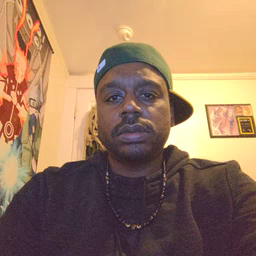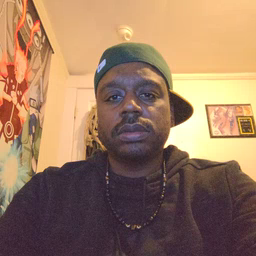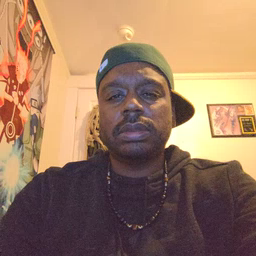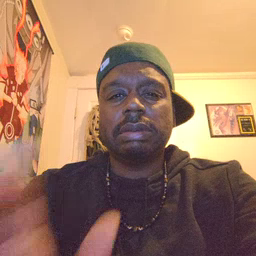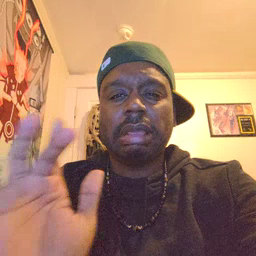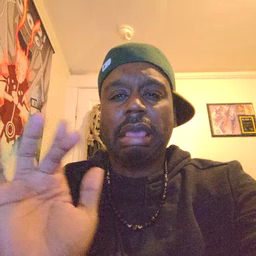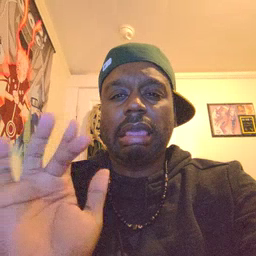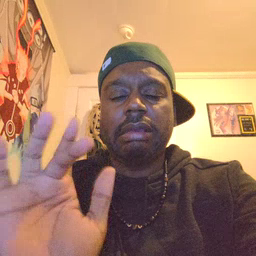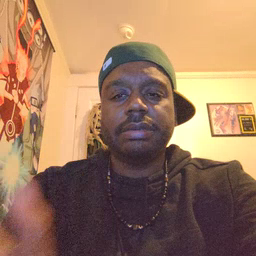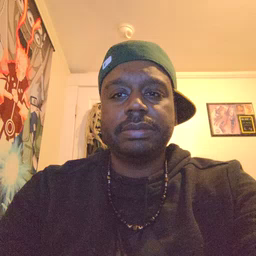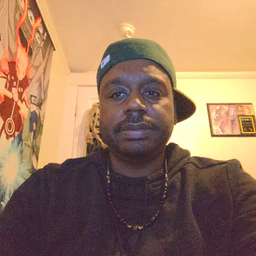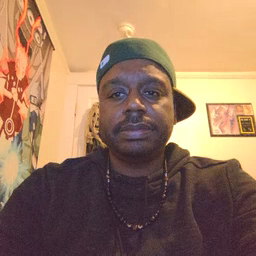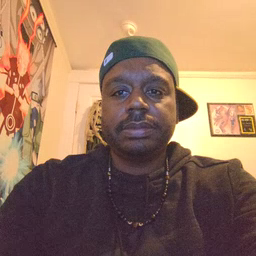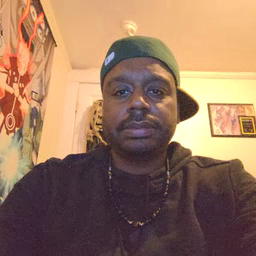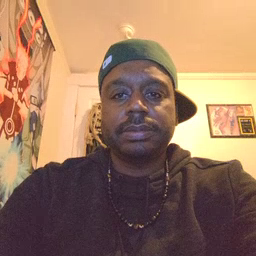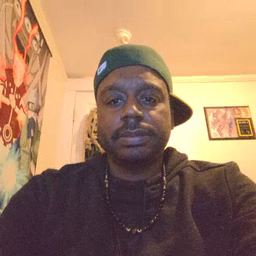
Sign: yucky